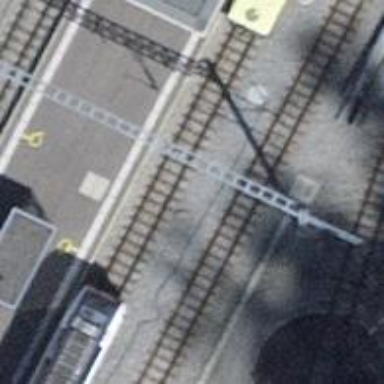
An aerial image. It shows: Railway stop with public transport stop position.